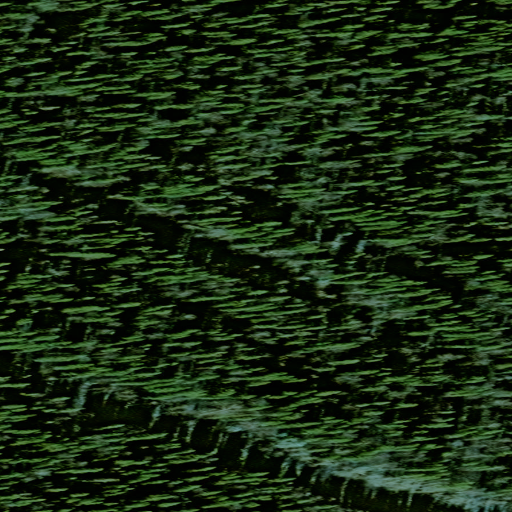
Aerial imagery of island in Alaska named Melozi Island containing only unknown